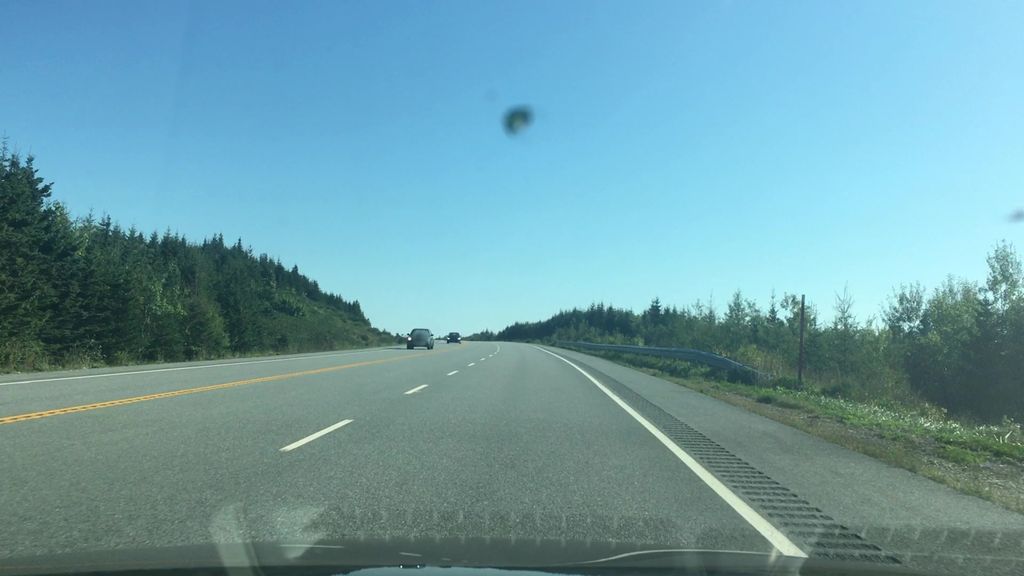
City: halifax